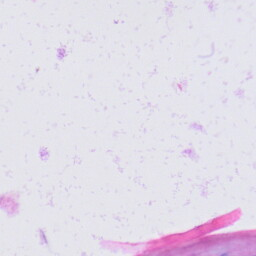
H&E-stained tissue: Prostate